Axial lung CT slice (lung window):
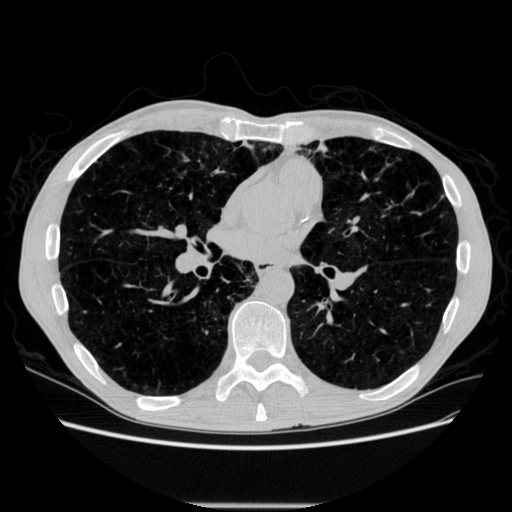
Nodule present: no